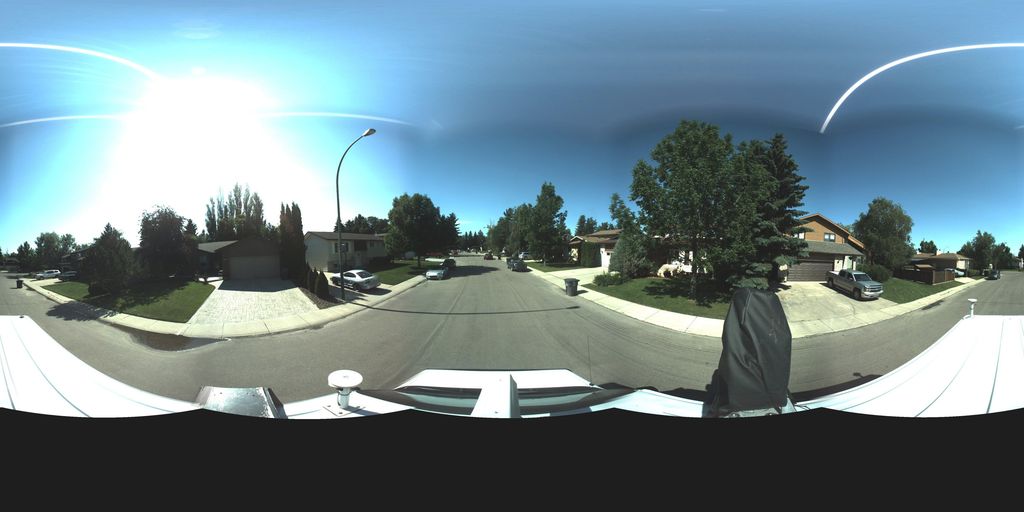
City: saskatoon